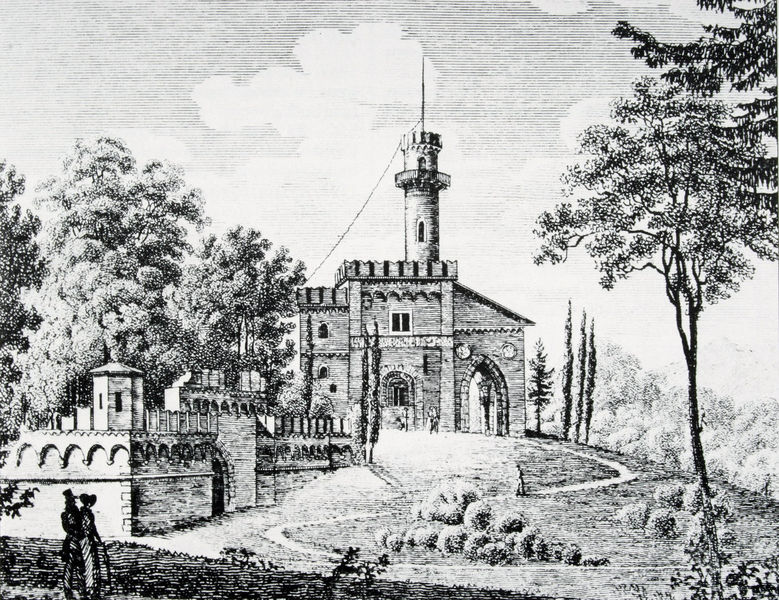
Titel: Der Garten der Villa Reale in Monza: Der Turm
Künstler: Federico Lose
Standort: Mailand
Institution: Civica Raccolta di Stampe Bertarelli
Schlagwörter: baum, blätter, himmel, laub, mann, schatten, wolken, bäume, landschaft, menschen, fenster, frau, grau, hut, schwarz, strasse, weiss, zeichnung, gebäude, park, schloss, weg, wiese, wolke, zylinder, band, spitze, hügel, natur, strauch, busch, büsche, pfad, wege, paar, gotik, wald, anhöhe, turm, zypressen, holzschnitt, bogen, fassade, italien, mast, dächer, mauer, grafik, graphik, romantik, tor, zinnen, pfosten, pärchen, berlin, burg, türmchen, torbogen, spaziergang, festung, druck, schnitt, stich, tore, stadttor, biedermeier, veste, hubi, eck, stadtmauer, gestrüpp, lich, spaziergänger, kupferstich, preußen, weise, lisenen, arkeden, schlosspark, aussichtsturm, schlossmauer, seriendruck, burgfried, romantig, mauereck, jbaum, nadelzypresse, pärchne